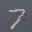
Label: 7